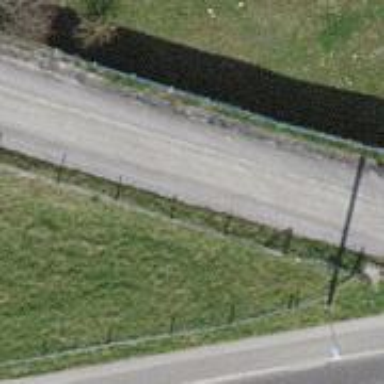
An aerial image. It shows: Hedge acting as barrier.